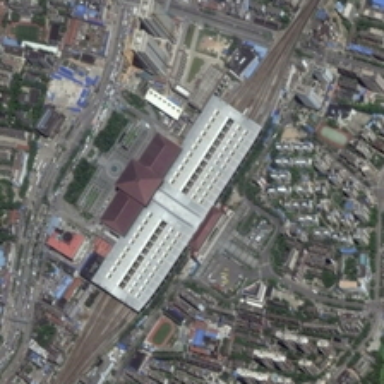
Many buildings and some green trees are in two sides of a railway station .